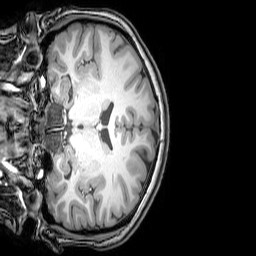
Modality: T1w
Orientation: coronal
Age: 21
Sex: female
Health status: healthy
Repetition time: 0.081 s
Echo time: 0.037 s